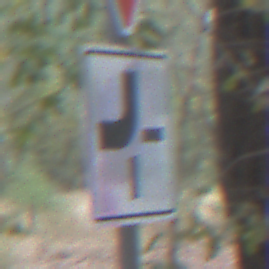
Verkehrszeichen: VerlaufVorfahrtsstrasse2
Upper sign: VorfahrtGewaehren
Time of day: SunriseSunset
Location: Outdoor (Nature)
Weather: NotSpecified
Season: Autumn
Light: Natural